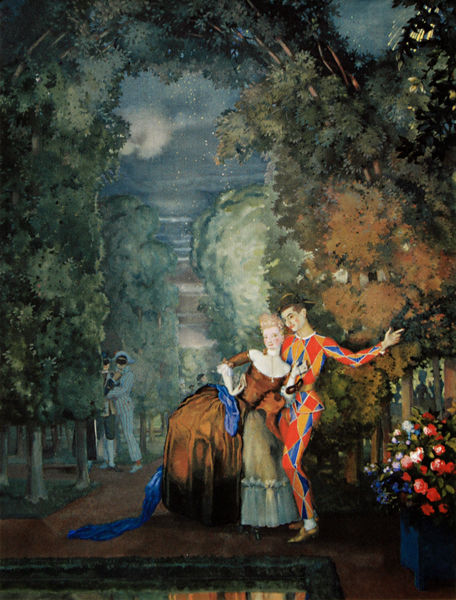
Titel: Harlekin und ein Dame
Künstler: Konstantin Somov
Standort: Moskau
Institution: Tretjakov Galerie
Schlagwörter: blau, laub, mann, aquarell, bäume, grün, landschaft, blumen, braun, frau, kleid, szene, dame, park, schleife, blond, gesten, kostüm, paar, bühne, theater, garten, liebe, allee, strauss, kulisse, harlekin, tuscheln